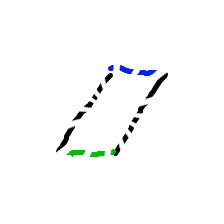
Shape: parallelogram